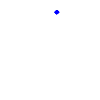
Particle: electron